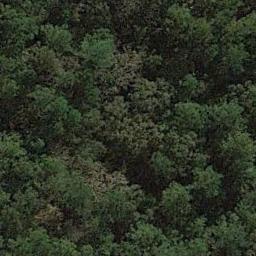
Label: forest